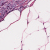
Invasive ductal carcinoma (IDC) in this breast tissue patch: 1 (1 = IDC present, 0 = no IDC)